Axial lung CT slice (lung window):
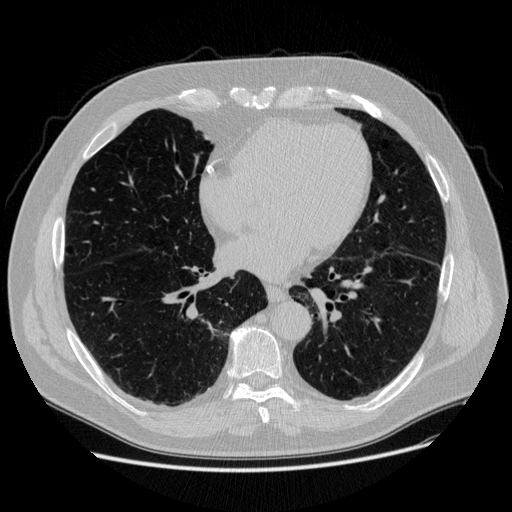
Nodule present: no